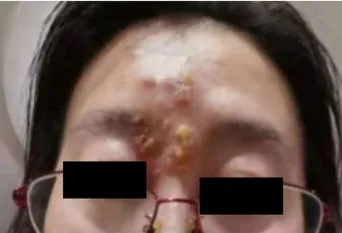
(Case 5) Facial blisters photos. 1 day after receiving the first dose of coronavirus disease 2019 (COVID-19) vaccine.
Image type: medical_photograph (oral_photograph)